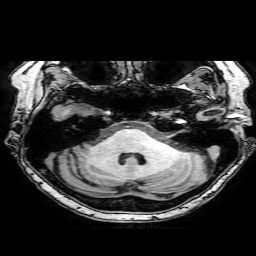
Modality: T1w
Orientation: coronal
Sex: female
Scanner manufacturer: philips
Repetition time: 0.008149 s
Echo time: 0.00375 s